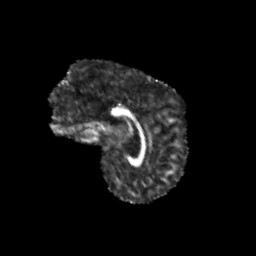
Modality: FA
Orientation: sagittal
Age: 10
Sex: female
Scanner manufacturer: siemens
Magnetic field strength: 3 T
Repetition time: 3.8 s
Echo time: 0.07 s